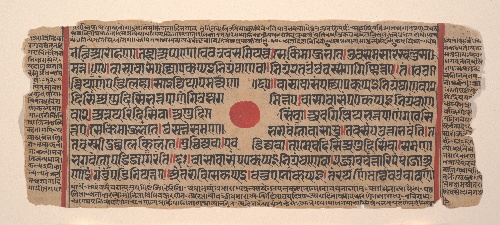
Date: 15th century
Object type: Folio
Classification: Paintings
Medium: Ink, opaque watercolor, and gold on paper
Culture: India (Gujarat)
Dimensions: 4 3/8 x 10 5/8 in. (11.1 x 27 cm)
Department: Asian Art
Credit line: Rogers Fund, 1955
Accession year: 1955
Repository: Metropolitan Museum of Art, New York, NY